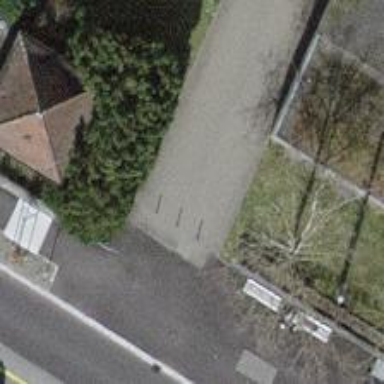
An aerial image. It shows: Bollard.